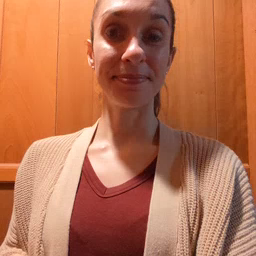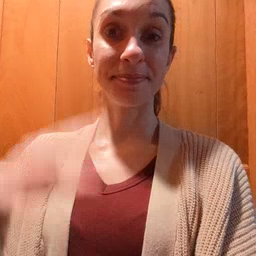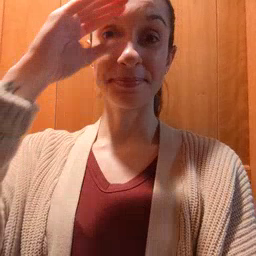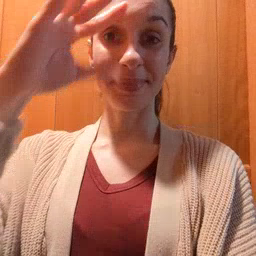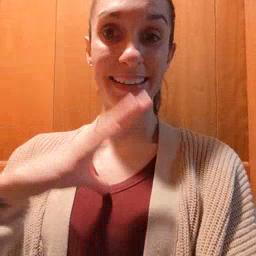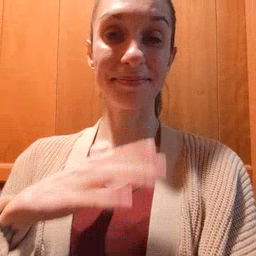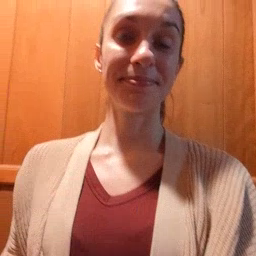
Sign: man